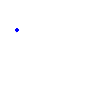
Particle: proton